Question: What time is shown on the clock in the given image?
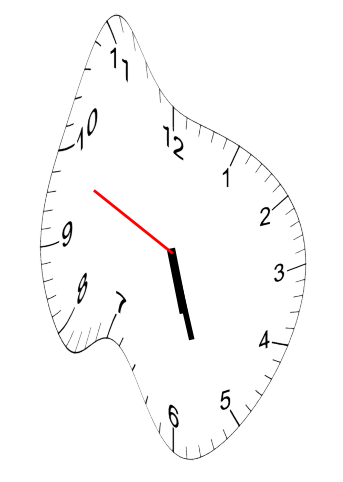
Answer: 05:26:49